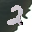
Label: 2